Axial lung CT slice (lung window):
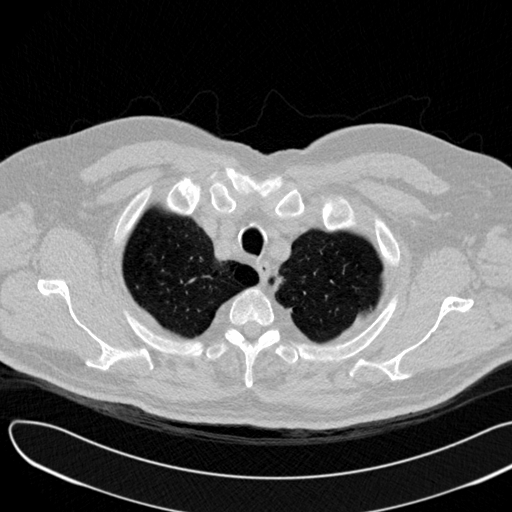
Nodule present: no